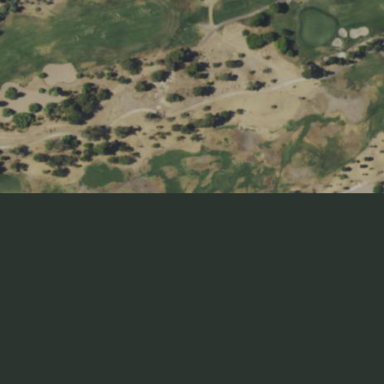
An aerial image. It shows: Driving range for golf on grass.